Question: Hello i have the following form in laravel:
'''
<?php $i = 0; ?>
@foreach ($quiz as $q)
<div class="row">
<div class="col-md-12">
<div class="panel panel-default">
<div class="panel-heading">
<h3 class="panel-title">{{ '<b>' . ($i + 1). '.</b> ' . $q->question }}</h3>
</div>
<div class="panel-body">
<?php
$a = json_decode($q->answers);
?>
<div class="form-group col-md-6">
<label class="radio inline" for="correctAnswer[0]">
{{ Form::radio('correctAnswer[$i][0]', 'A', array('class' => 'iradio', 'required' => 'required')) }}
{{ $a[0] }}
</label>
</div>
<div class="form-group col-md-6">
<label class="radio inline" for="correctAnswer[0]">
{{ Form::radio('correctAnswer[$i][1]', 'B', array('class' => 'iradio', 'required' => 'required')) }}
{{ $a[1] }}
</label>
</div>
<div class="form-group col-md-6">
<label class="radio inline" for="correctAnswer[0]">
{{ Form::radio('correctAnswer[$i][2]', 'C', array('class' => 'iradio', 'required' => 'required')) }}
{{ $a[2] }}
</label>
</div>
<div class="form-group col-md-6">
<label class="radio inline" for="correctAnswer[0]">
{{ Form::radio('correctAnswer[$i][3]', 'D', array('class' => 'iradio', 'required' => 'required')) }}
{{ $a[3] }}
</label>
</div>
</div>
</div>
</div>
</div>
<?php $i++; ?>
@endforeach
'''
As you may have noticed i am using a multi dimensional array as the name for the radio inputs eg.:
'''
{{ Form::radio('correctAnswer[$i][0]', 'A', array('class' => 'iradio', 'required' => 'required')) }}
'''
Each question set has four possible answers and the user is required to pick one, however because of the multidimensional array more than 1 input can be selected even though they are a radio group:

I would like to know how i can fix this, thank you in advance. :)
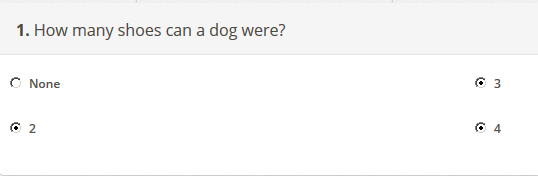
Answer: When using radio buttons, you need to set same name for a group of radio buttons. But you set different name for them. You must change all like below(Just remove the [0],[1],[2],...):
'''
{{ Form::radio('correctAnswer[$i]', 'A', array('class' => 'iradio', 'required' => 'required')) }}
<!-- Rest of code -->
'''